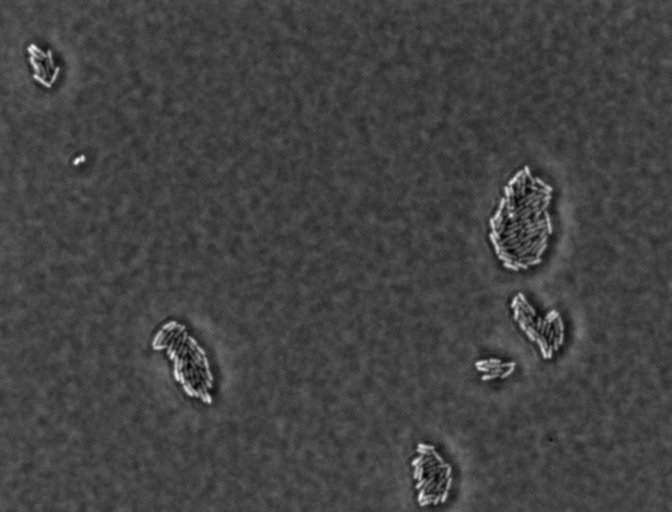
Salmonella enterica Enteritidis